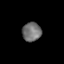
Tissue: lung
Cell type: T cells
Senescence score: 0.1739
Nuclear area (px): 354
Mean DAPI intensity: 112.602